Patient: sex M, age 63
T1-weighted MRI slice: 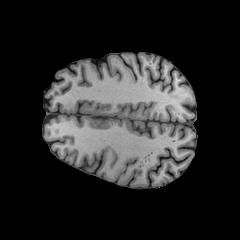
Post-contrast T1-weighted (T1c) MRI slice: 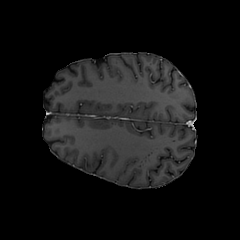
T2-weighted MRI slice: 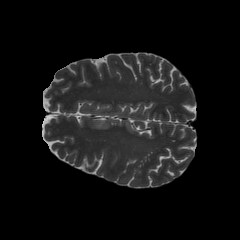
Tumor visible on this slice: yes
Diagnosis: Glioblastoma, IDH-wildtype
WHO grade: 4